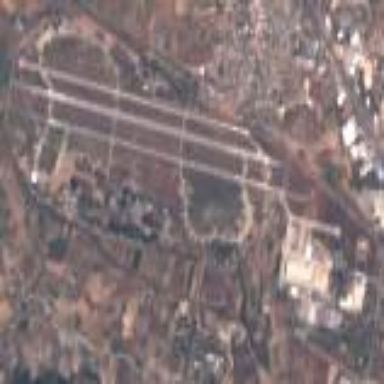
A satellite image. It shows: Military airfield located within larger aerodrome area.